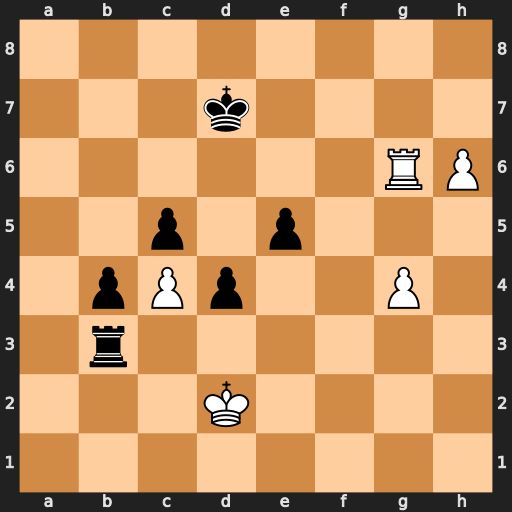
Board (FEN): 8/3k4/6RP/2p1p3/1pPp2P1/1r6/3K4/8
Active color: w
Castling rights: -
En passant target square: -
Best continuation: Rg5 Rb2+ Kc1 Rh2 Rh5